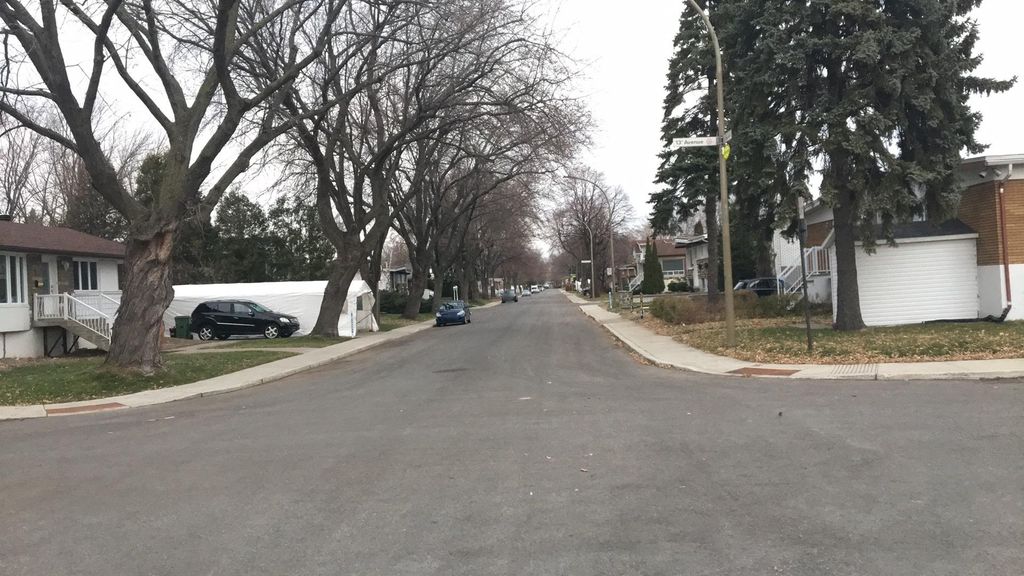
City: montreal